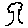
Label: tree